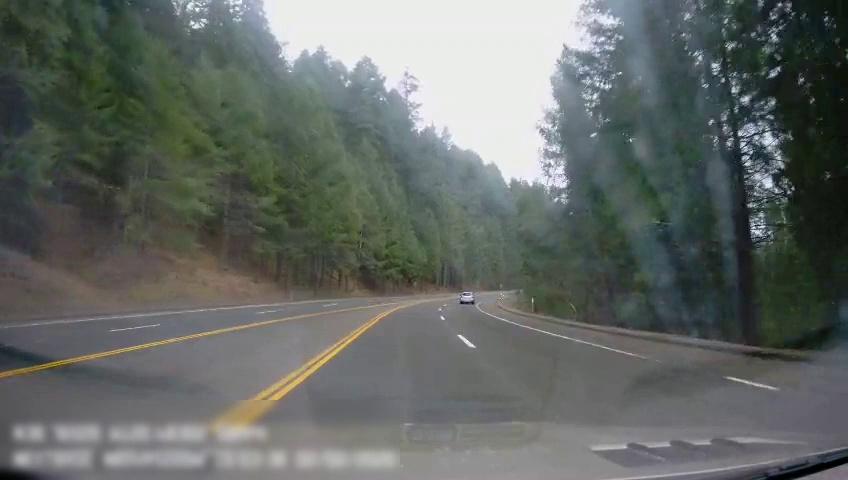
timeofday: Day
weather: Cloudy
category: Drivable Space
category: Vehicles | Car
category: Lanes | Alternate Lane
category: Lanes | Alternate Lane
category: Lanes | Alternate Lane
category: Lanes | Current Lane
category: Lanes | Current Lane
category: Lanes | Alternate Lane